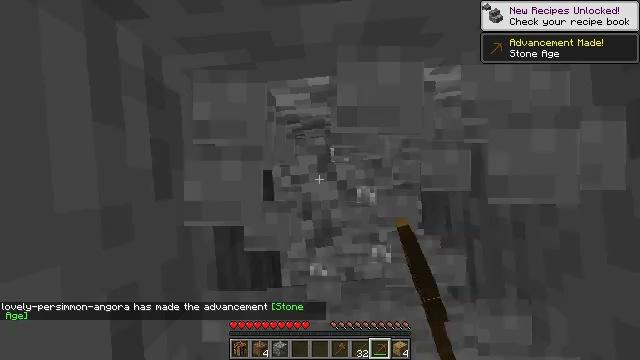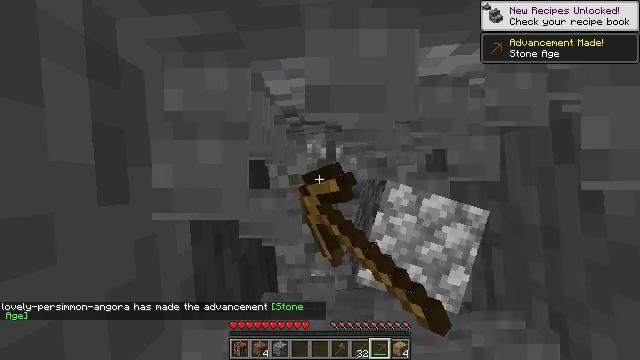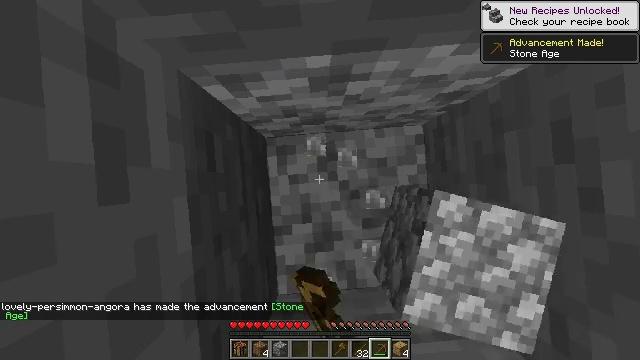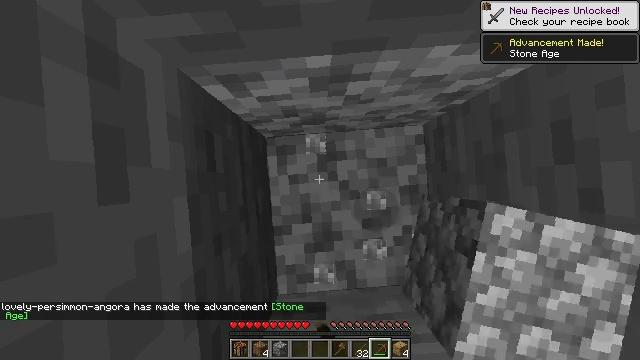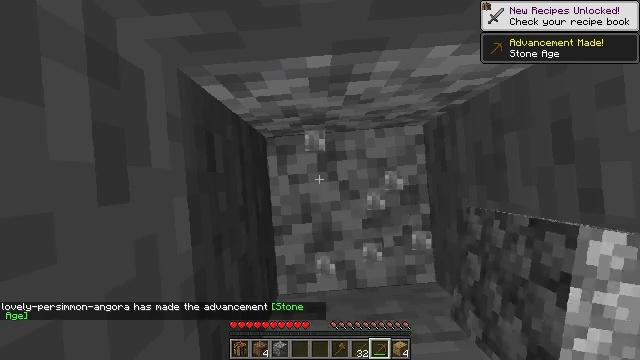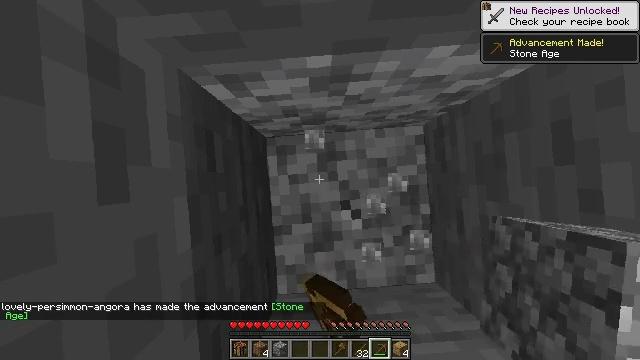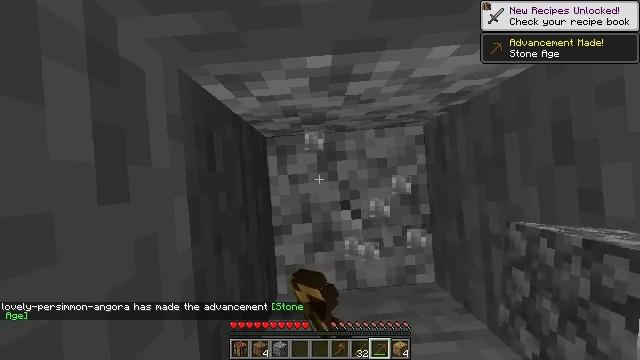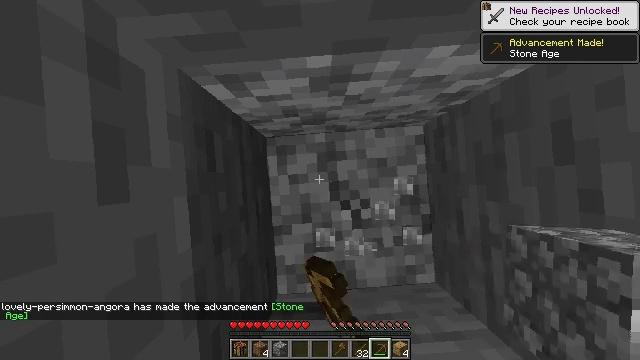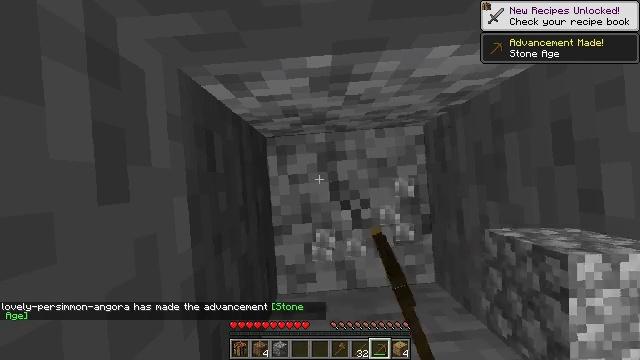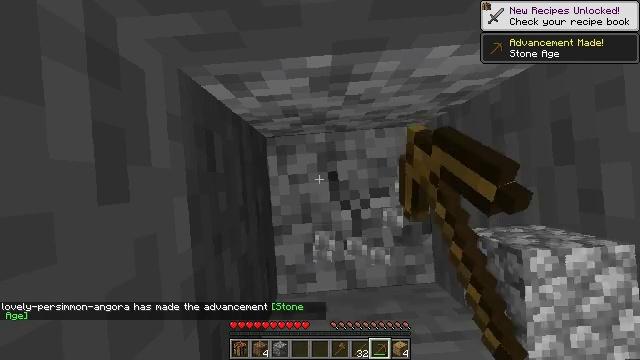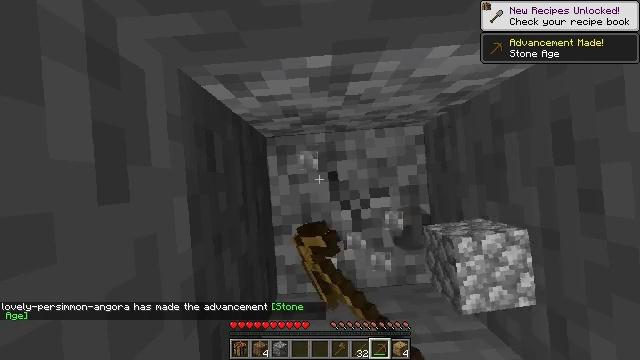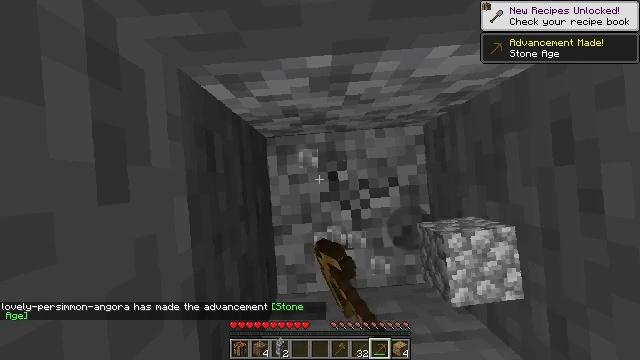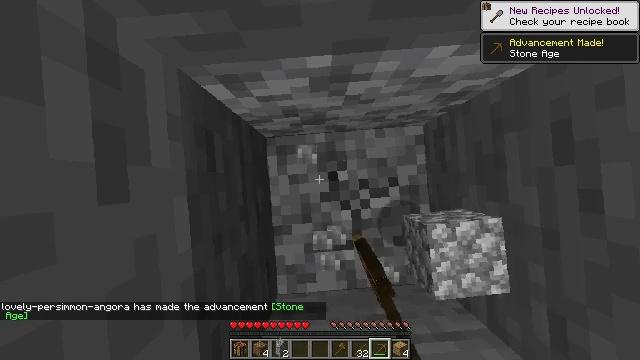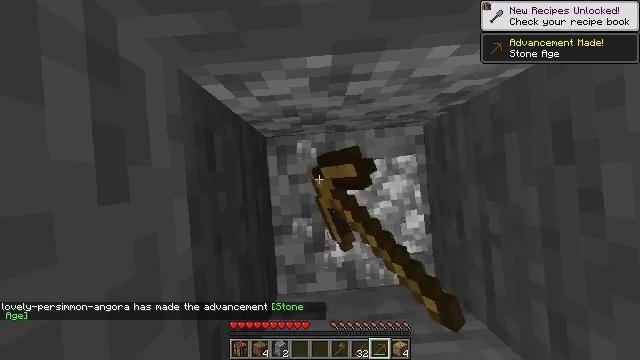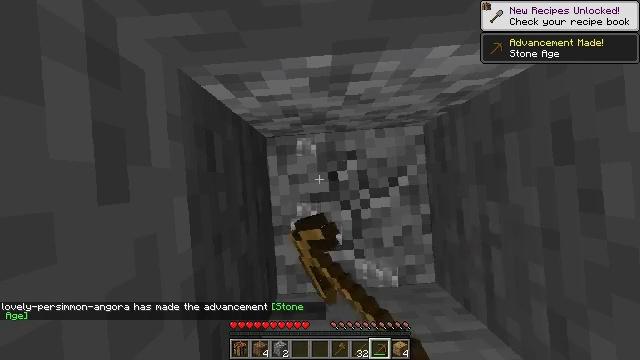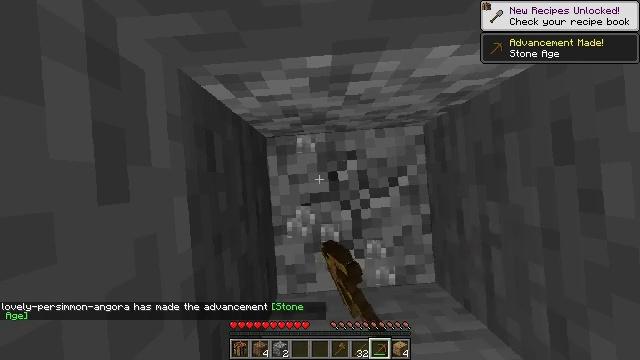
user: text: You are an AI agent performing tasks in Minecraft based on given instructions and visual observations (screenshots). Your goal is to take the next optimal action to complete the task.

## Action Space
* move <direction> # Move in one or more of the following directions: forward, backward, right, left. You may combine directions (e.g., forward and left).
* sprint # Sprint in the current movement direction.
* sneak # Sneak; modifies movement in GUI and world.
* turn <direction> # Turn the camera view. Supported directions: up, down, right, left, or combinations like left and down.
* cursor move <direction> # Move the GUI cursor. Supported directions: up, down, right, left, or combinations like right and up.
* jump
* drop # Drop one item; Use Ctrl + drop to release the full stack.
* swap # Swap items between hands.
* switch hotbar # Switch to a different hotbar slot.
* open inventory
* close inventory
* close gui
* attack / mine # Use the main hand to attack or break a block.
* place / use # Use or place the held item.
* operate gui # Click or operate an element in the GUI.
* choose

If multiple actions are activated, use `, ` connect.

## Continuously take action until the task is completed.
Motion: motion action
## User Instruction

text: Excavate some diorite.
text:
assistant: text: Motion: attack / mine
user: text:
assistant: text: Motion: attack / mine
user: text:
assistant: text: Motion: attack / mine
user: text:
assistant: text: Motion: attack / mine
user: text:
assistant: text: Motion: attack / mine
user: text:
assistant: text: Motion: attack / mine
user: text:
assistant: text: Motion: attack / mine
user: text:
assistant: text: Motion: attack / mine
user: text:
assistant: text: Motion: attack / mine
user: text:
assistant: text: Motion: attack / mine
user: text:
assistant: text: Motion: attack / mine
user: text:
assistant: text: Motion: attack / mine
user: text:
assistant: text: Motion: attack / mine
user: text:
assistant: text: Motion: attack / mine
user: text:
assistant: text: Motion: attack / mine
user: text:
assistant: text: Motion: attack / mine
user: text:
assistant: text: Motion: attack / mine
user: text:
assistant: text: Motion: attack / mine
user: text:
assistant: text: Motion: attack / mine
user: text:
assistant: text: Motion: attack / mine
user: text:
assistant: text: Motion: attack / mine
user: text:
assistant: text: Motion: attack / mine
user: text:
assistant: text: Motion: attack / mine
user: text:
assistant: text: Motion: attack / mine
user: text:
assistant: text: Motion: attack / mine
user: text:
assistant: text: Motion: attack / mine
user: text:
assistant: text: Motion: attack / mine
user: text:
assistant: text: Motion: attack / mine
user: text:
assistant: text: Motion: attack / mine
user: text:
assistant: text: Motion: attack / mine